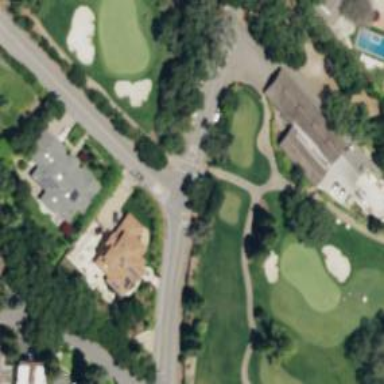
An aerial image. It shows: Path for golf carts.